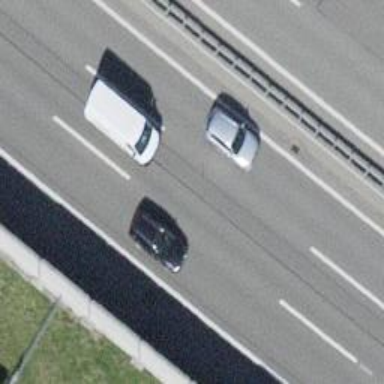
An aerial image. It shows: Asphalt motorway.